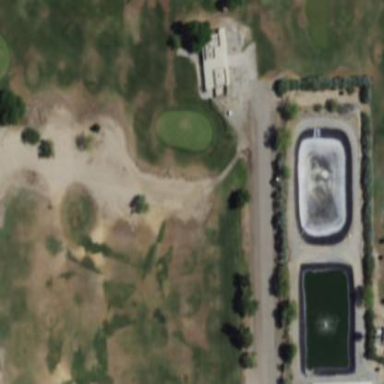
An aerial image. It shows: Pitch-and-putt golf course on leisure land.